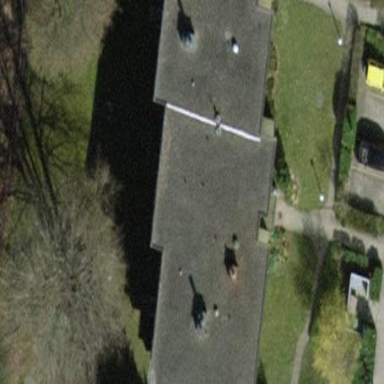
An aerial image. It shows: View of apartment building.